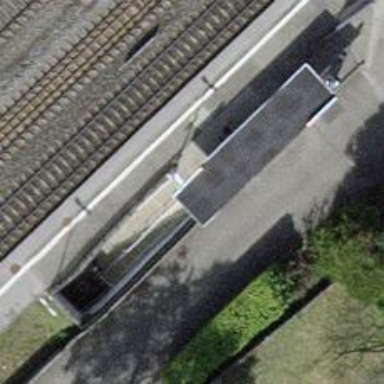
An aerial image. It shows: Concrete steps with ramp.